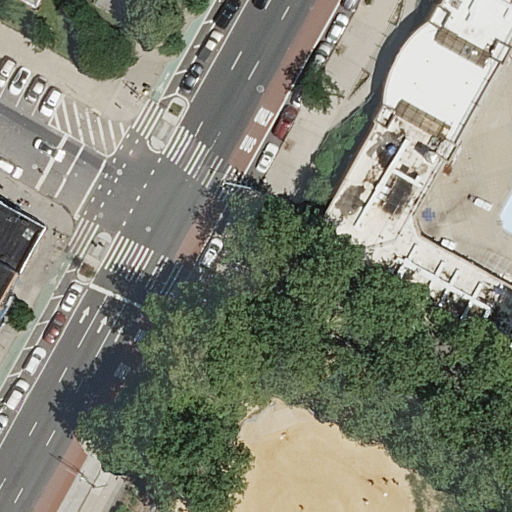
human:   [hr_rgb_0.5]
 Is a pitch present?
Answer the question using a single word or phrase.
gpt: yes

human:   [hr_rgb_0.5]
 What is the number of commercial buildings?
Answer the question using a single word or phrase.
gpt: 0

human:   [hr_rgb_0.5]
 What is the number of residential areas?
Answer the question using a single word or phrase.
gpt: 1

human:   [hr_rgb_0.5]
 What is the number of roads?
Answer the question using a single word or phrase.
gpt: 6

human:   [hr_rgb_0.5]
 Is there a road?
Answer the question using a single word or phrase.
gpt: yes

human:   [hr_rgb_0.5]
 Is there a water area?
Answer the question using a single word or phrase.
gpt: yes

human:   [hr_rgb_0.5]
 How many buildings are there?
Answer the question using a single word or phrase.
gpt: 4

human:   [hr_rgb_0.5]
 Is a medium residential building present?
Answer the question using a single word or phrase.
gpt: yes

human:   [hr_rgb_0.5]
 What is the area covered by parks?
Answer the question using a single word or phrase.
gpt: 1436m2

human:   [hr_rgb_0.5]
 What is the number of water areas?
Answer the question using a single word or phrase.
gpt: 1

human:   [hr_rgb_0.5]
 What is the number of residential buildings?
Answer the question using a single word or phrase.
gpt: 4

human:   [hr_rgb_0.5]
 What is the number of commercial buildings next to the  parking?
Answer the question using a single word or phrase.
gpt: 0

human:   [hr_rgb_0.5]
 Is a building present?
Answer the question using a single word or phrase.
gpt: yes

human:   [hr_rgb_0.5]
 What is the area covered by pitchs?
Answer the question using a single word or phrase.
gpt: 21m2

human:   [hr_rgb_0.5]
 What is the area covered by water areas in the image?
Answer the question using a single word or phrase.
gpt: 23m2

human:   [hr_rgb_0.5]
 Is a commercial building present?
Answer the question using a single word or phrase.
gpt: no

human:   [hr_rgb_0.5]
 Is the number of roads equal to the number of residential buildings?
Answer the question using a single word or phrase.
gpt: no

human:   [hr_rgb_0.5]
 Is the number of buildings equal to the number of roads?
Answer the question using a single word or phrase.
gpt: no

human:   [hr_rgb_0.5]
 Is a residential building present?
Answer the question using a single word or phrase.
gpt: yes

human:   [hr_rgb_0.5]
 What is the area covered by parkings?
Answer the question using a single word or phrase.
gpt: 15m2

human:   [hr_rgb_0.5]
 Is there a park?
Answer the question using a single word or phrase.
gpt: yes

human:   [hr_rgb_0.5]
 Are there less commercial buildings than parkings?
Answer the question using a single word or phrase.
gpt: yes

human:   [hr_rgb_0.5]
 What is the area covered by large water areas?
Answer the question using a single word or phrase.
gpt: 0m2

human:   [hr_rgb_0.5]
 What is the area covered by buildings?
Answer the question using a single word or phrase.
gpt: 859m2

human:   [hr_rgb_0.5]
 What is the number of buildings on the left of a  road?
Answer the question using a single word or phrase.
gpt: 3

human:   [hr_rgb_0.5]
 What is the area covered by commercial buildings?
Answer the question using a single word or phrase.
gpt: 0m2

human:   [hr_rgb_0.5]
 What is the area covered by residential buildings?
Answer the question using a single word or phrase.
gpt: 859m2

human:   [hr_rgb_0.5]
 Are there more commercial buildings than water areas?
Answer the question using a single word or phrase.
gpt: no

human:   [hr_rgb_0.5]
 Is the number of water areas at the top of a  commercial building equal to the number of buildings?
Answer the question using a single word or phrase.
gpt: no

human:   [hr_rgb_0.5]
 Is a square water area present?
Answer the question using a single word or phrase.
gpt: no

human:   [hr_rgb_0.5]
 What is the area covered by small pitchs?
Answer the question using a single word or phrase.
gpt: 21m2

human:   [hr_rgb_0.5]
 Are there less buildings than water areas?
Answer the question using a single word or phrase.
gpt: no

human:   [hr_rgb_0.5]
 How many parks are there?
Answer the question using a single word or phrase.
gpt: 1

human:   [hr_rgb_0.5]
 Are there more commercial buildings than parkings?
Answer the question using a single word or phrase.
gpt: no

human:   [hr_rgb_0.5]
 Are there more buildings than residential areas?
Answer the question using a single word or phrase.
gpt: yes

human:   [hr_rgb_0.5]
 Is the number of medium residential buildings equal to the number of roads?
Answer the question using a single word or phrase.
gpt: no

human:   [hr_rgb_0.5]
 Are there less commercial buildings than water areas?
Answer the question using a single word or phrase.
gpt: yes

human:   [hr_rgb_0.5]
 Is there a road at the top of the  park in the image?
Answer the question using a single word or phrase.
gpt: yes

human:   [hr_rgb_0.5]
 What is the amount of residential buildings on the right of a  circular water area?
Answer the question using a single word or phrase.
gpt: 0

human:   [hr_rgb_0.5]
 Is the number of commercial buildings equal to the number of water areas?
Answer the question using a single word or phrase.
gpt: no

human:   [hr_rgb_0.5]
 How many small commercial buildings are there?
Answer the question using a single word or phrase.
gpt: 0

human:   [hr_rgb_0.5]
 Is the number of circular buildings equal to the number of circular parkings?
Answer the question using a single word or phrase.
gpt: yes

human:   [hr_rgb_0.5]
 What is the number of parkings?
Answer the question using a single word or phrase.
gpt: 1

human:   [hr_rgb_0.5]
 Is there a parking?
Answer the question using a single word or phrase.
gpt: yes

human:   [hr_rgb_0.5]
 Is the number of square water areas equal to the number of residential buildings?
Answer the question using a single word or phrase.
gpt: no

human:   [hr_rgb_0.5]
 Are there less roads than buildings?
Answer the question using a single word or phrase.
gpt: no

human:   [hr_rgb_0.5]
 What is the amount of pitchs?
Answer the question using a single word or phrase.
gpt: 1

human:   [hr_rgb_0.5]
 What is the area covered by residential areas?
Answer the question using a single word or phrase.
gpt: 284m2

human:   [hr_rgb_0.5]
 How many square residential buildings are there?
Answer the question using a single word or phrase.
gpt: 0

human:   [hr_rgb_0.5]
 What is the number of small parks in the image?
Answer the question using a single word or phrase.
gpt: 0

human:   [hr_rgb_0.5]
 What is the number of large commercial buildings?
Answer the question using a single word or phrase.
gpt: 0

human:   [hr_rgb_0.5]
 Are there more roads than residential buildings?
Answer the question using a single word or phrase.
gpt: yes

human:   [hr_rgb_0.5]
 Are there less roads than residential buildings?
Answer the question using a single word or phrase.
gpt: no

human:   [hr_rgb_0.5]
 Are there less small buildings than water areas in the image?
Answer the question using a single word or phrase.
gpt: no

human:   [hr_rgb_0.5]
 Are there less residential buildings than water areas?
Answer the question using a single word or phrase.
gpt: no

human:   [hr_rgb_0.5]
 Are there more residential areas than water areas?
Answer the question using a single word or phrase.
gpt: no

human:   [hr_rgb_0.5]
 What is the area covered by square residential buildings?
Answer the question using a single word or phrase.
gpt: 0m2

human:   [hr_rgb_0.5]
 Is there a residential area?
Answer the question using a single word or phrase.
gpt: yes

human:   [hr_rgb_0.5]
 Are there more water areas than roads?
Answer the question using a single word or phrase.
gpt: no

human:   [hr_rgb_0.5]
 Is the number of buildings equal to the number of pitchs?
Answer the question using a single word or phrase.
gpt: no

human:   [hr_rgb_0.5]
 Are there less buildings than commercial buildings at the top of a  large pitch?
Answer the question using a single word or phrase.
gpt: no

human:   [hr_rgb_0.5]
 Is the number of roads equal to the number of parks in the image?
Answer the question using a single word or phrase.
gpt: no

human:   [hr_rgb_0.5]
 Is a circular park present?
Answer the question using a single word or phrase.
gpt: no

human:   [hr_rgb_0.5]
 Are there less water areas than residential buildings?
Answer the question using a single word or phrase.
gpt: yes